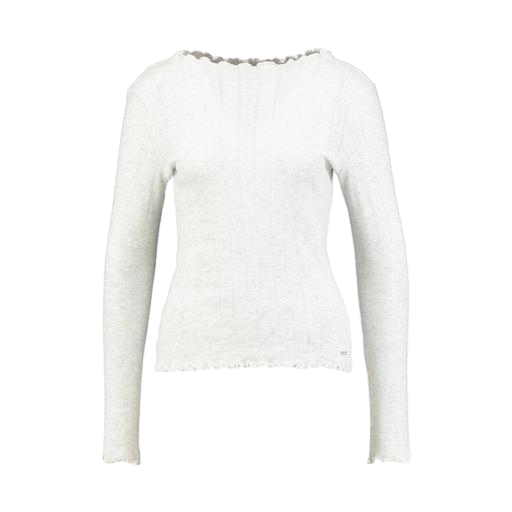
long-sleeve t-shirt only macy, long-sleeve top, white long-sleeve plissé, white background